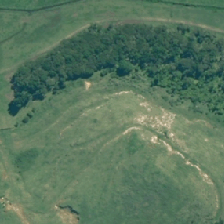
Land cover: high_producing_grassland